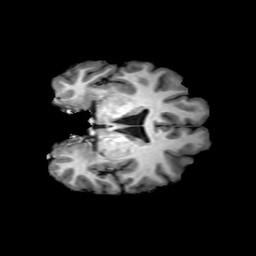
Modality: T1w
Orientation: coronal
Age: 33
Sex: male
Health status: ill